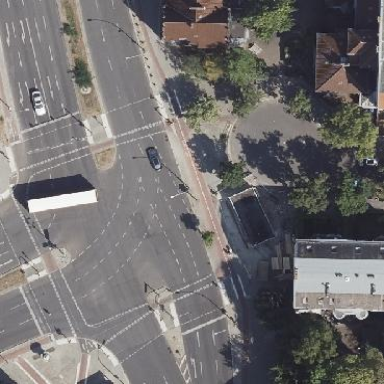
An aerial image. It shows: Junction.